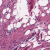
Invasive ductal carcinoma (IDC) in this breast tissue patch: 0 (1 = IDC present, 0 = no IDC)